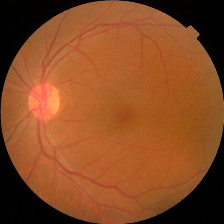
Diabetic retinopathy grade: No DR